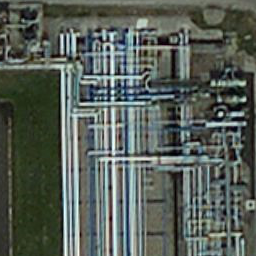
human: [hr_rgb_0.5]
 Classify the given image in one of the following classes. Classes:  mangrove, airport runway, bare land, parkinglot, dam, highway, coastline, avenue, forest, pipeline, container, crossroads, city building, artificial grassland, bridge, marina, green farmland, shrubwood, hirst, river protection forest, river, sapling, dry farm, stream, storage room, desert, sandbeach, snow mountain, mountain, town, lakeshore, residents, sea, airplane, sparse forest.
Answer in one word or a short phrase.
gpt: pipeline